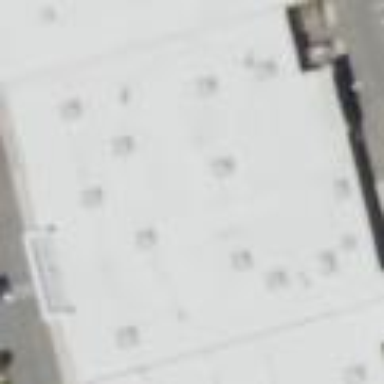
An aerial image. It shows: Building with furniture shop.